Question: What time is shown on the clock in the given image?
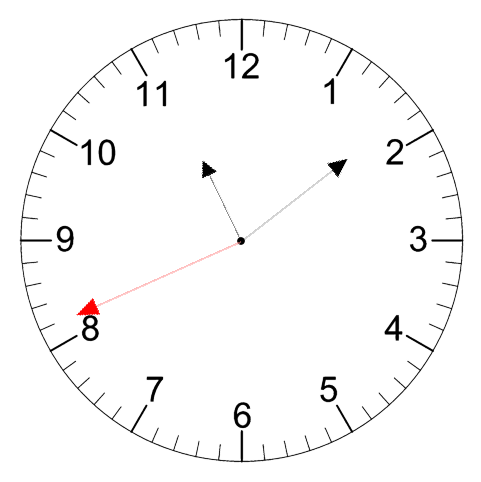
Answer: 11:08:41